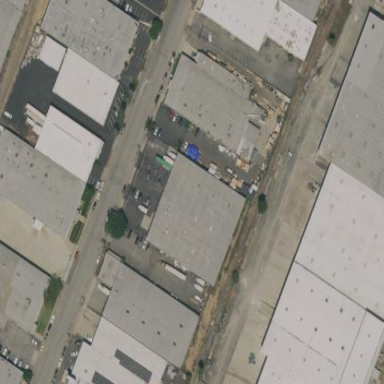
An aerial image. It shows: Warehouse building.